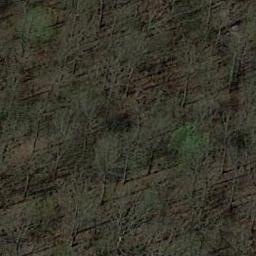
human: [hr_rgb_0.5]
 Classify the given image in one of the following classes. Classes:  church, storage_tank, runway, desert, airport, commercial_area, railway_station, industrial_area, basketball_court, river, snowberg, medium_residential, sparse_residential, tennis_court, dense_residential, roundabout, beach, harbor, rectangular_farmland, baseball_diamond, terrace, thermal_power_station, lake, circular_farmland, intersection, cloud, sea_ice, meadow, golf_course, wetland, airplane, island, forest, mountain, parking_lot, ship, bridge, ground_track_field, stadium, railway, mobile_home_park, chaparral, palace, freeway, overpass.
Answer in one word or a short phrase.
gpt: forest